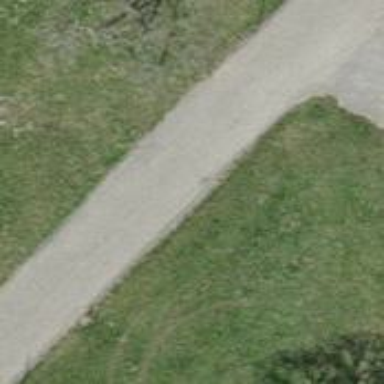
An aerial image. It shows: Unclassified road with asphalt surface.